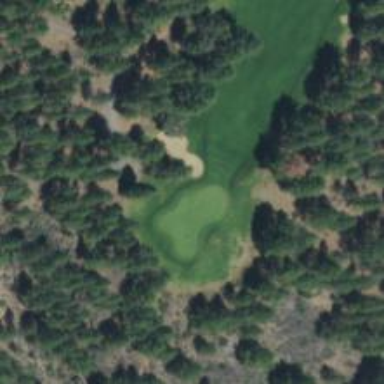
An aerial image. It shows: Golf hole.